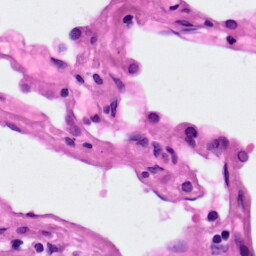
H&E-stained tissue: Lung